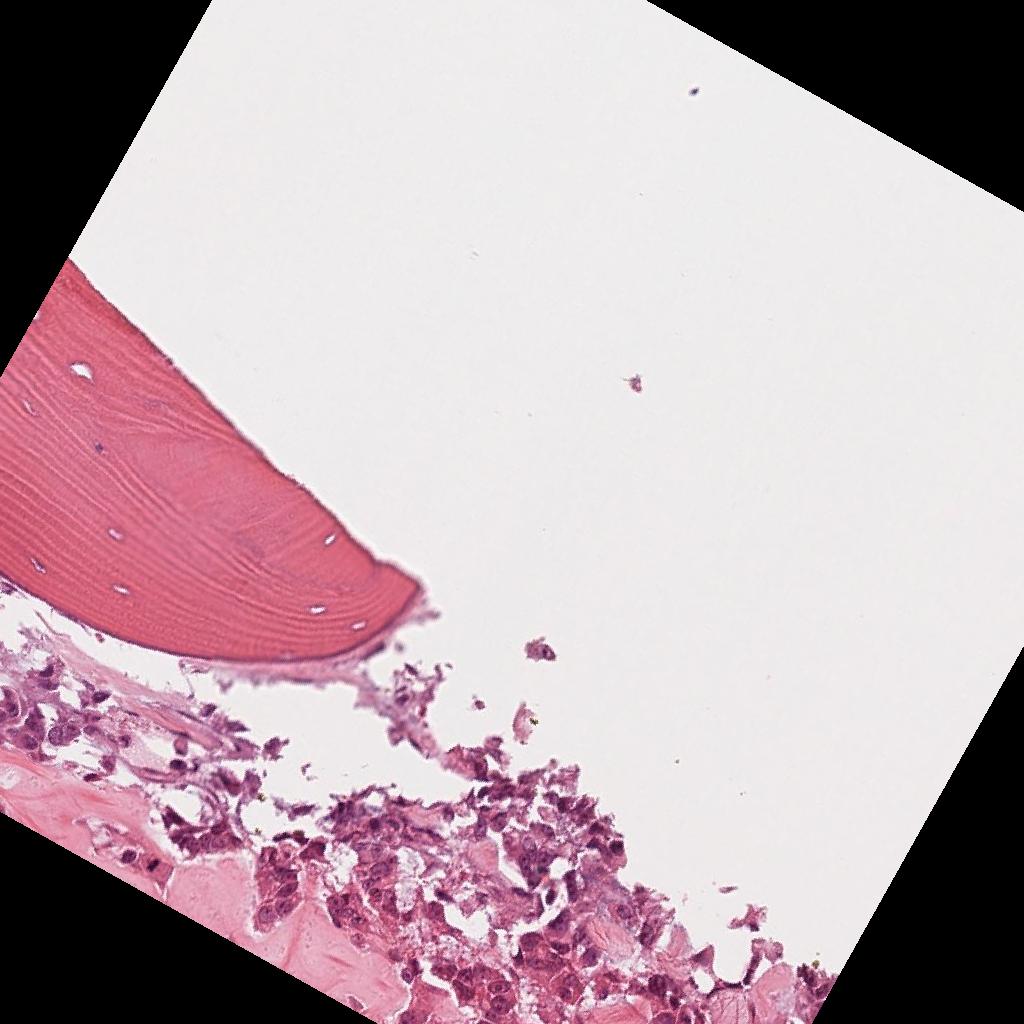
Label: Viable